Question: Figured this would be somewhere on the site since all 3 example images are like that:

Maybe its done with phonegap? No worries there.
I tried setting the ons-navigator and various items to transparent, background colors all over, etc.
Anyone know how to set the background to look like their examples?
-
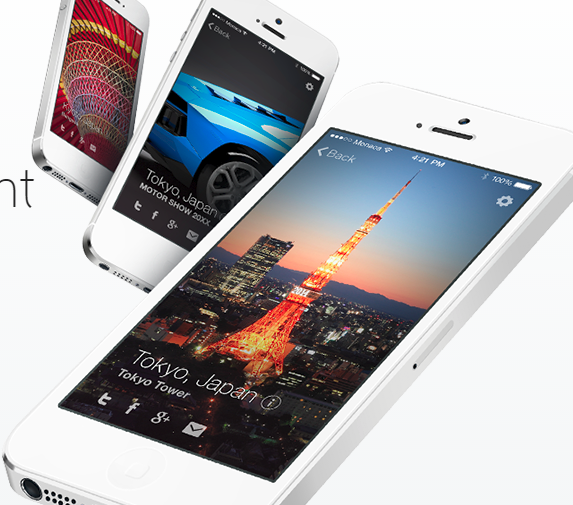
Answer: The framework uses it own css rules logic to make certain things work.
I just started working with the framework recently so I don't have all the answers or if this is the proper way to achieve a full screen background image but it worked for my project :)
JcDenton86 got me started in the right direction, thanks.
'''
<ons-page modifier="full_bg">
...
</ons-page>
'''
The proper way to add background rules to <ons-page>:
'''
.page--full_bg__background {
background: url('img/bg.jpg');
}
'''
This only adds the background image to the page element but the navigation-bar sits on top of the page element, so you have to add styles to make it transparent, then you'll be able to see the background on entire screen.
'''
.page-full_bg > .navigation-bar {
background-color: transparent;
}
'''